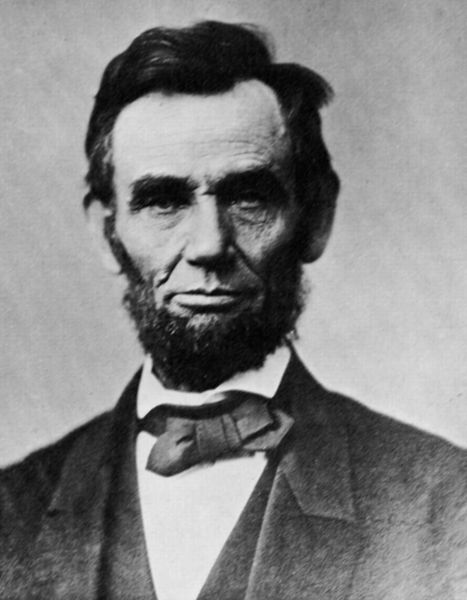
Titel: Porträt von Lincoln
Künstler: Alexander Gardner
Schlagwörter: dunkel, gemälde, kopf, mann, schatten, weiß, grau, hell, hintergrund, licht, mund, nase, ohr, profil, schwarz, stirn, blick, schleife, alt, anzug, bart, hemd, jacke, augen, falten, gesicht, kragen, vollbart, bildnis, portrait, porträt, auge, haare, mantel, realismus, augenbrauen, en face, frontal, lippen, ohren, poträt, scheitel, wangen, düster, amerika, krawatte, ernst, brauen, fliege, jackett, revers, sakko, tränensäcke, jacket, weste, masche, foto, fotografie, photographie, schwarz weiss, politik, backenbart, stirnfalten, stehkragen, politiker, photo, portät, neutral, halsbinde, usa, porträr, vorlage, fotographie, schmallippig, schief, portraät, präsident, sklaven, minister, warze, historisch, george, voll, abraham, magenfalten, flaten, prträt, nasenrücken, narben, washington, lincoln, amerikaner, abraham lincoln, maschw, nasenkerbe, franklin, 19. jahrhundert, anteilnehmend, fototgraphie, keine brille, rooseveldt